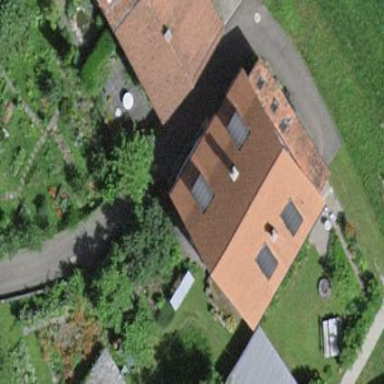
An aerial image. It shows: Simple house.